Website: bh-photo
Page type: billing-address
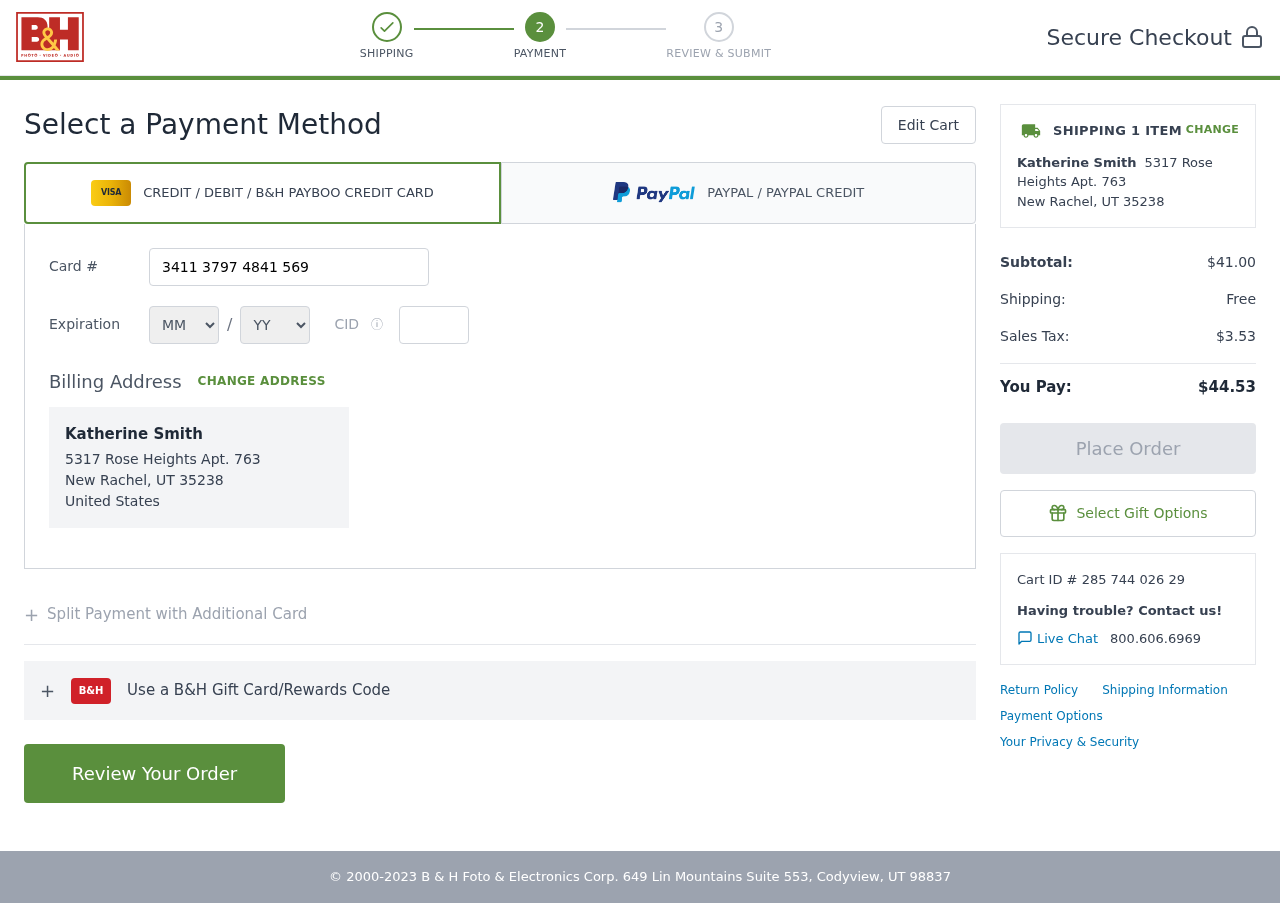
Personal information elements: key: PII_CARD_CVV
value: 5757
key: PII_CARD_EXPIRY_MONTH
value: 02
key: PII_CARD_EXPIRY_YEAR
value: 26
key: PII_CARD_NUMBER
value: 3411 3797 4841 569
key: PII_CITY_STATE_ZIP
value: New Rachel, UT 35238
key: PII_COUNTRY
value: United States
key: PII_FULLNAME
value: Katherine Smith
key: PII_STREET
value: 5317 Rose Heights Apt. 763
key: PII_FULLNAME2
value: Katherine Smith
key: PII_CITY
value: New Rachel
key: PII_STATE_ABBR
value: UT
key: PII_POSTCODE
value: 35238
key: PII_POSTCODE_FULL
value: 35238
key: PII_CITY_STATE
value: New Rachel, UT
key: PII_POSTCODE_NUMERIC
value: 35238
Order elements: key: ORDER_NUM_ITEMS
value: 1
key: ORDER_SUBTOTAL
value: $41.00
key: ORDER_SHIPPING_COST
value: Free
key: ORDER_TAX
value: $3.53
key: ORDER_TOTAL
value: $44.53
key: ORDER_ID
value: Cart ID # 285 744 026 29